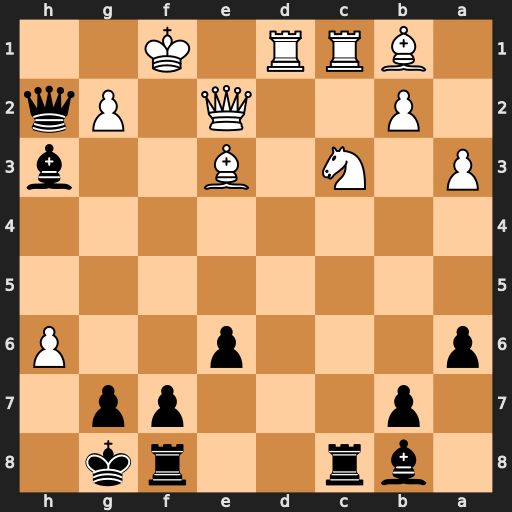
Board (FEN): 1br2rk1/1p3pp1/p3p2P/8/8/P1N1B2b/1P2Q1Pq/1BRR1K2
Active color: b
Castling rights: -
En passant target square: -
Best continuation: Qh1+ Kf2 Qxg2+ Ke1 Bg3+